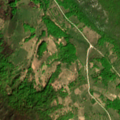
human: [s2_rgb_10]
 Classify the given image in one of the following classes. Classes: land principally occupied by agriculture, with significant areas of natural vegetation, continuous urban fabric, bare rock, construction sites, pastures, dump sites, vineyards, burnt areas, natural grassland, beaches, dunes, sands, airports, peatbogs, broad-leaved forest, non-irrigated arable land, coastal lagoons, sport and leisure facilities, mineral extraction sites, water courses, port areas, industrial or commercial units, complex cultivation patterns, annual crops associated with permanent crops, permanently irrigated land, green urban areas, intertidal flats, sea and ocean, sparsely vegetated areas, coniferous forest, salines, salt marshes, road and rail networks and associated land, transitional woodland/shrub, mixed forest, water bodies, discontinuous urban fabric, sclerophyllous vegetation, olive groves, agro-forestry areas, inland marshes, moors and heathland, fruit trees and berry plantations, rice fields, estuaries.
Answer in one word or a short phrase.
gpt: land principally occupied by agriculture, with significant areas of natural vegetation, broad-leaved forest, transitional woodland/shrub